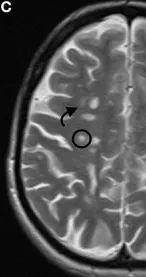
Patient's disease progression on MRI.July 2019.
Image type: radiology (mri)